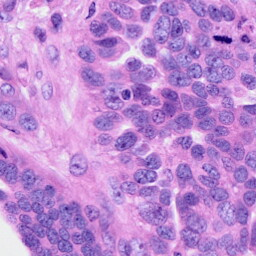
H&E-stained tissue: Ovarian